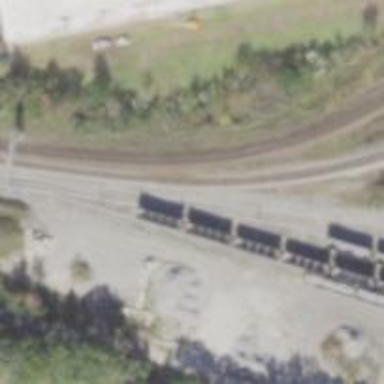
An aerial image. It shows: Railway yard in service.